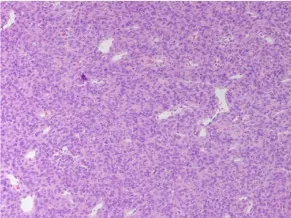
Selected images from the pathological evaluation. (A) The retroperitoneal mass is composed of cellular fusiform cells with a staghorn vascular pattern. Mitotic figures are frequent, but no atypical forms are seen (hematoxylin and eosin stain 10x).
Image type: pathology (h&e)